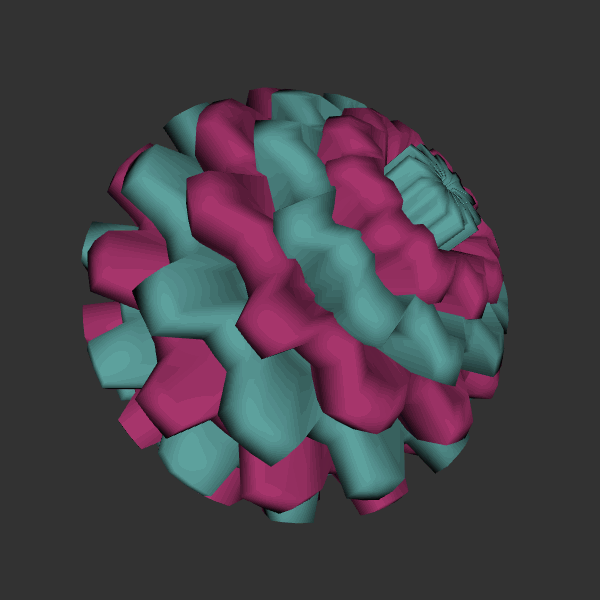
Background: dark